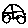
Label: car